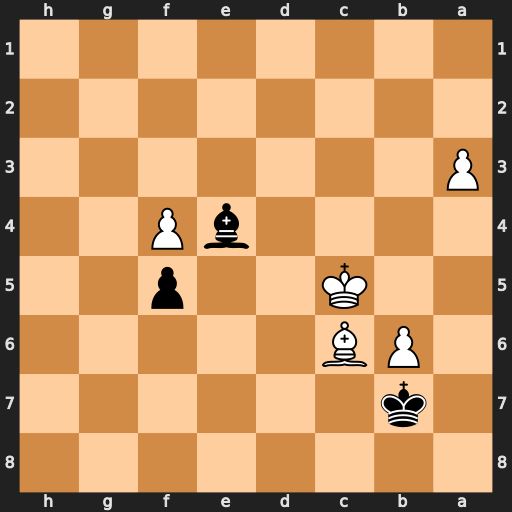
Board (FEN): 8/1k6/1PB5/2K2p2/4bP2/P7/8/8
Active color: b
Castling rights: -
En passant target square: -
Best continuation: Bxc6 a4 Bxa4